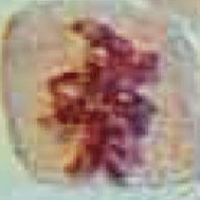
Label: metaphase